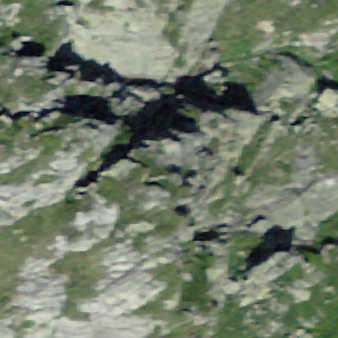
Label: bouldering_area